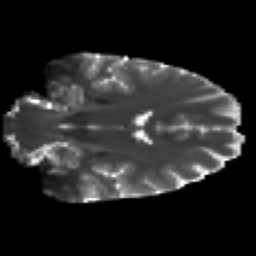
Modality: T2w
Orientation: coronal
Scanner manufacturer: ge
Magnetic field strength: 3 T
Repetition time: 7.98 s
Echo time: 0.0701 s